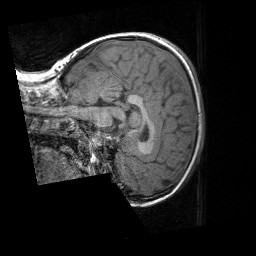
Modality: T1w
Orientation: sagittal
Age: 7
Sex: female
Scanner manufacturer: siemens
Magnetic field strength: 3 T
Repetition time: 1.65 s
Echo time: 0.00203 s